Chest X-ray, AP view. Patient: 53 years old, sex M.
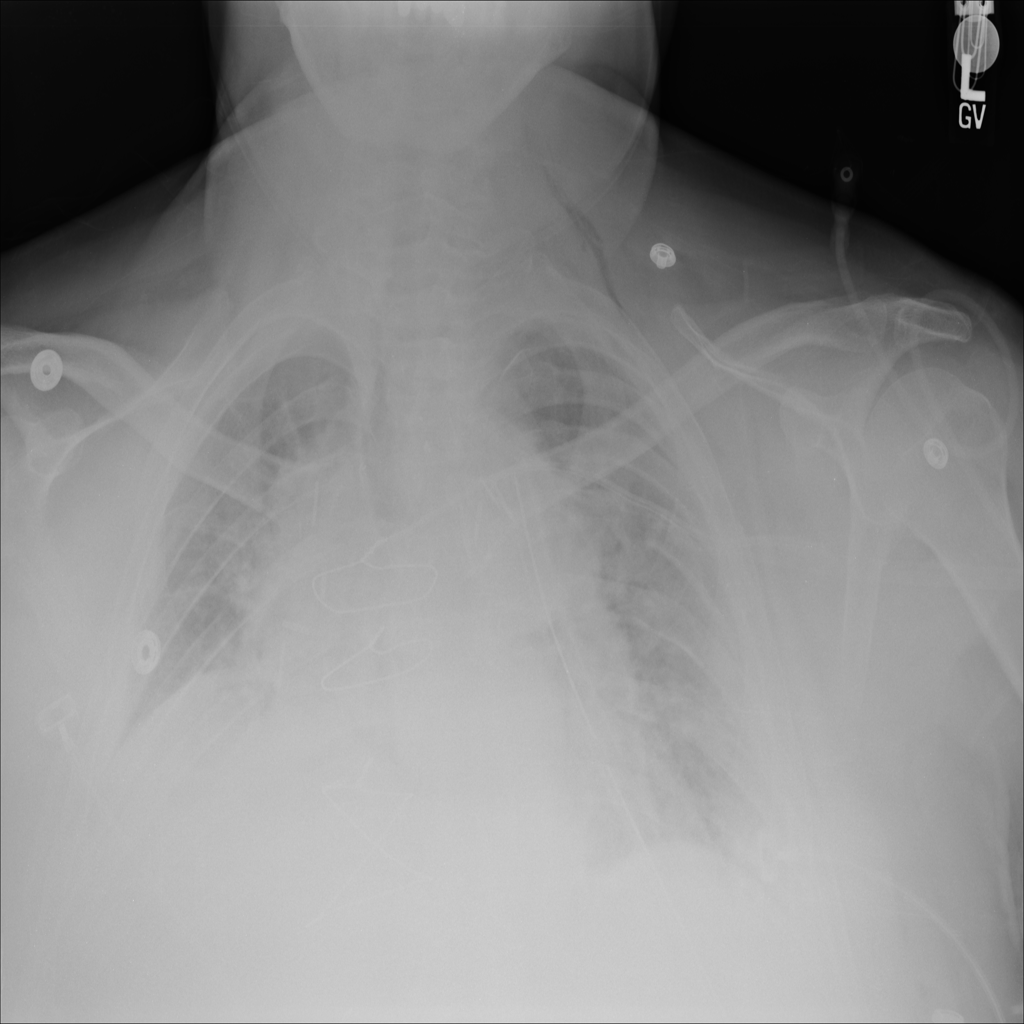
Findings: No Finding